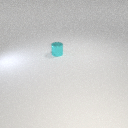
small cyan metal cylinder